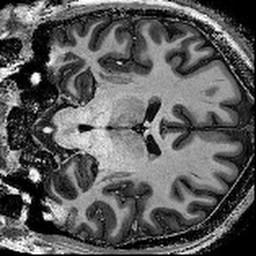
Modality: T1w
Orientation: coronal
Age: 30
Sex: female
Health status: healthy
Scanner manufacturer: siemens
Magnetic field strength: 9.4 T
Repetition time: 6 s
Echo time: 0.003 s